Interaction volume radius: 10 \u00c5
Interaction volume height: 30 \u00c5
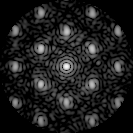
Disorder parameter: 0.3009